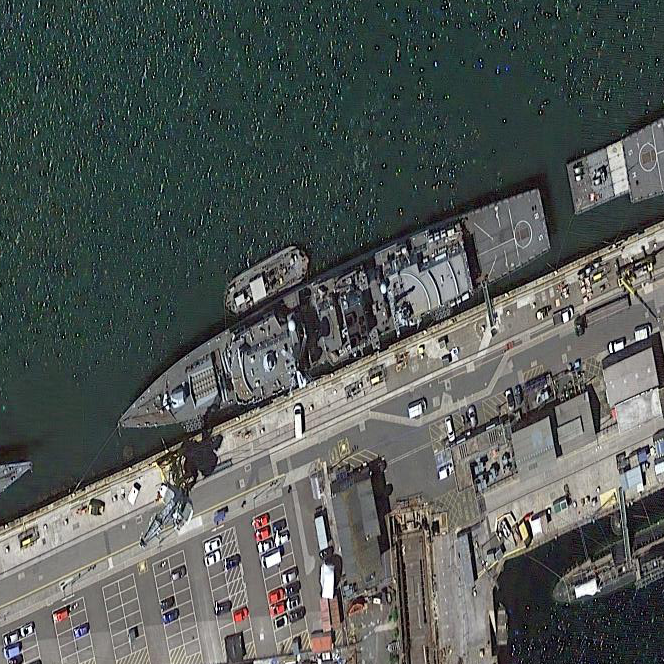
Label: destroyer